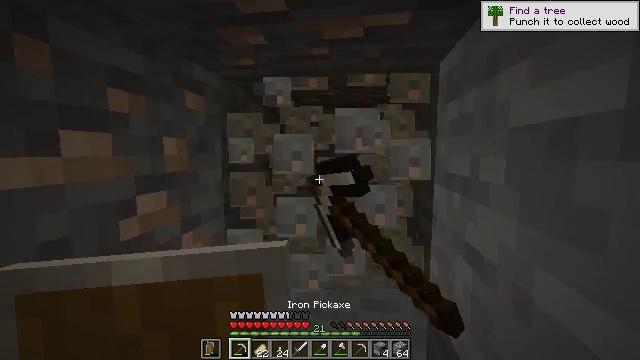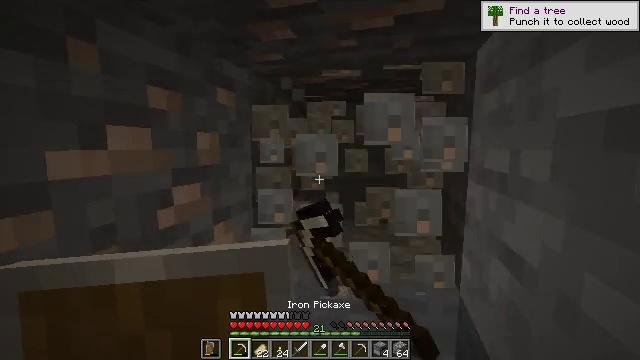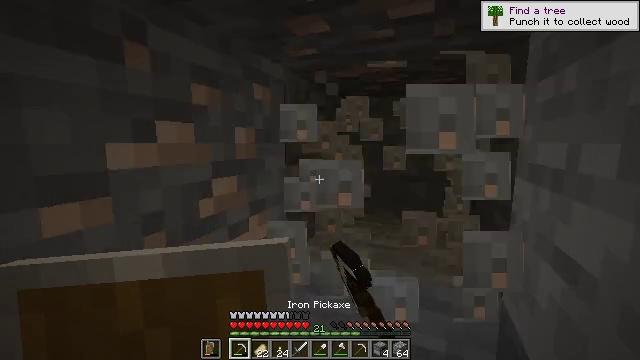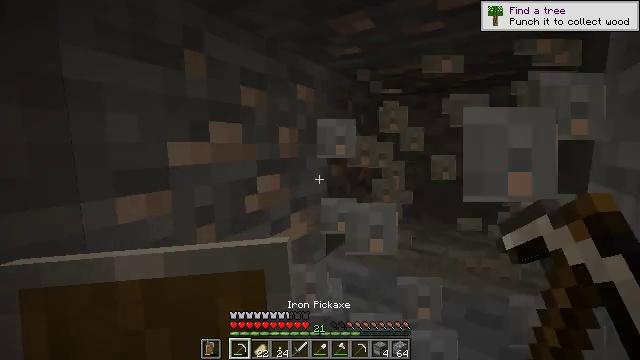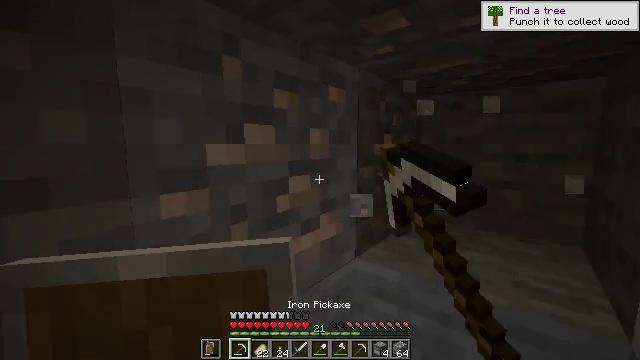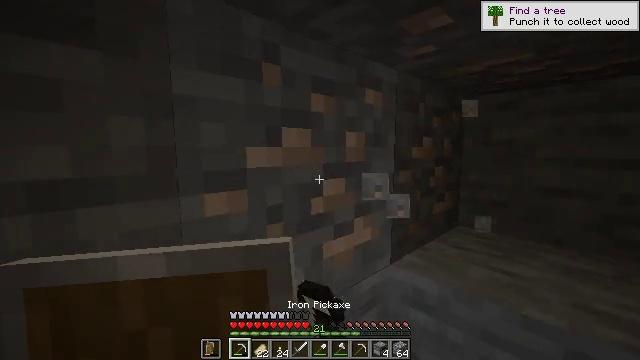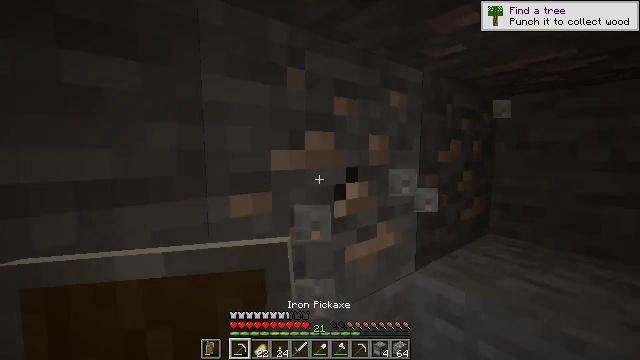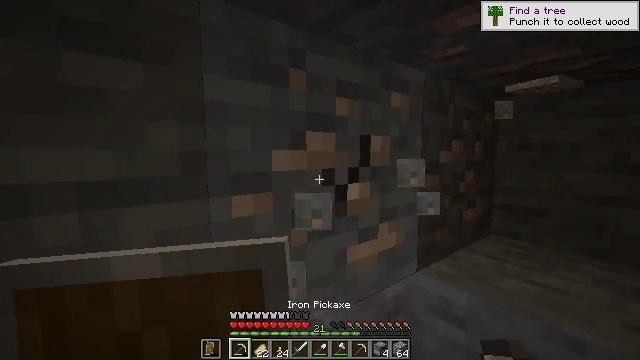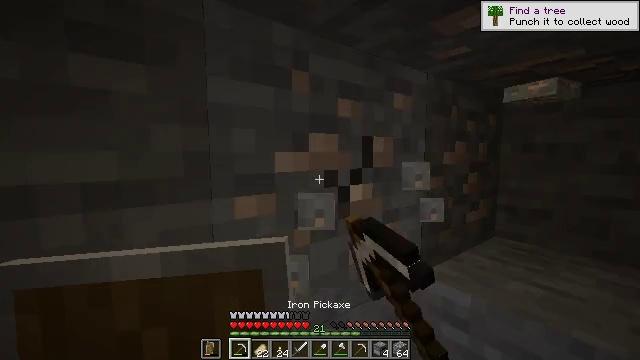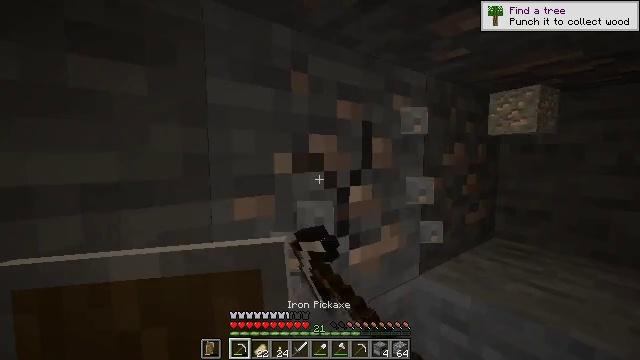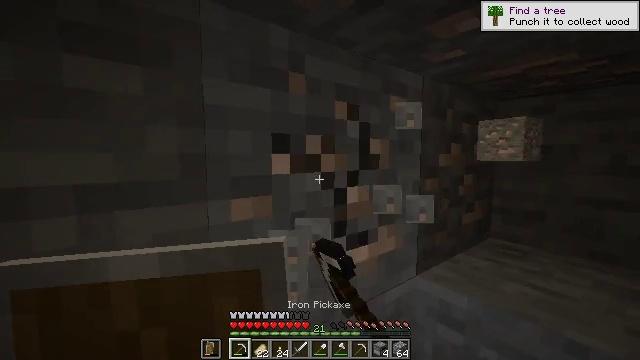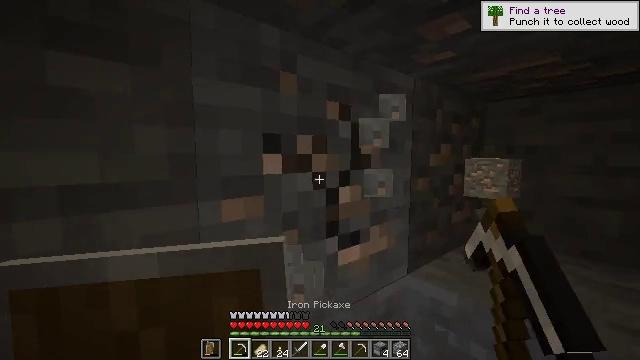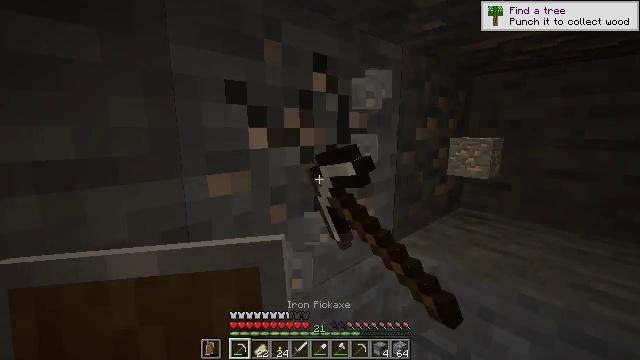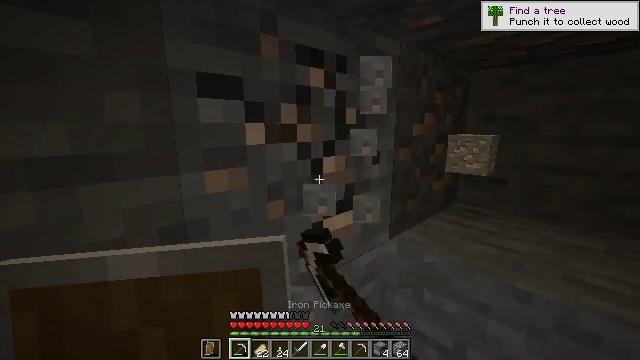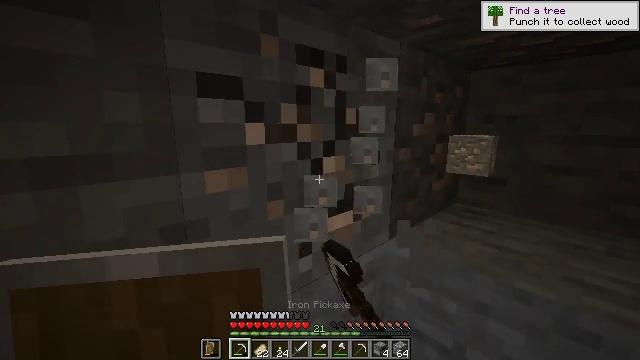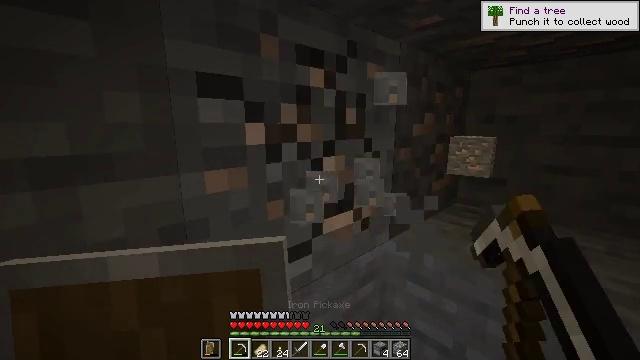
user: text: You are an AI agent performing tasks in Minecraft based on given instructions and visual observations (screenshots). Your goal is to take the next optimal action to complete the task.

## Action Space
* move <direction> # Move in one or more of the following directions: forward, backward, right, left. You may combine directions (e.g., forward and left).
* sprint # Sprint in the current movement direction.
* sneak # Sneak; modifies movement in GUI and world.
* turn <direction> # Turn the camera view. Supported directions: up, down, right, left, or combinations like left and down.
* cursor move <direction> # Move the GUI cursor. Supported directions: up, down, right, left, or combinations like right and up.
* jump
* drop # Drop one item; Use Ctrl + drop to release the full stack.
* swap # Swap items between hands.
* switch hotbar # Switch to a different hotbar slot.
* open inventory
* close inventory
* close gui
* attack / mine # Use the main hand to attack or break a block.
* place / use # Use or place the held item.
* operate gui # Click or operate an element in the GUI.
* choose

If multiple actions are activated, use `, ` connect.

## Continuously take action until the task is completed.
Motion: motion action
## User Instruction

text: Find iron ore and break it.
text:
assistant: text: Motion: turn left and down, attack / mine
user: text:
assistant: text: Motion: turn left, attack / mine
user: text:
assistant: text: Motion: turn left, attack / mine
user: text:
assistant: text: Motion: turn left, attack / mine
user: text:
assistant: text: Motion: turn left, attack / mine
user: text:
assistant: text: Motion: turn left, attack / mine
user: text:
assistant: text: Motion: attack / mine
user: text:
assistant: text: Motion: attack / mine
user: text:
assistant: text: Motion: attack / mine
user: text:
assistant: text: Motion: attack / mine
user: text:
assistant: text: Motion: turn right, attack / mine
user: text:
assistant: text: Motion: turn right and down, attack / mine
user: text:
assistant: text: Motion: attack / mine
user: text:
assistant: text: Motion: attack / mine
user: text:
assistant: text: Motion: attack / mine
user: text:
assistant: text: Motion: attack / mine
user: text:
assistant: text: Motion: attack / mine
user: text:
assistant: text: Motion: attack / mine
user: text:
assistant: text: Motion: attack / mine
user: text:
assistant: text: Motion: turn left and up, attack / mine
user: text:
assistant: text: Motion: move right, turn right and up, attack / mine
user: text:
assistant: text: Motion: move right, attack / mine
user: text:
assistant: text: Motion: move right, attack / mine
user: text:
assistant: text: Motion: attack / mine
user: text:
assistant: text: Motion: attack / mine
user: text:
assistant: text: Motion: attack / mine
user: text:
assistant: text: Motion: attack / mine
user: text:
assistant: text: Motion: attack / mine
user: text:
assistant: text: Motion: attack / mine
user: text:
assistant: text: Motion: attack / mine